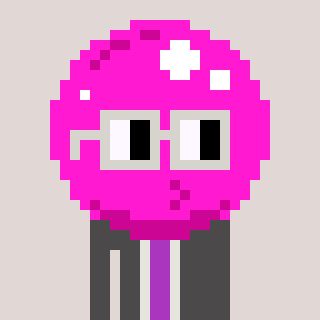
a pixel art character with square light gray glasses, a bubblegum-shaped head and a grayscale-colored body on a warm background